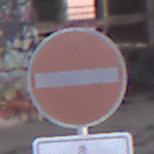
Verkehrszeichen: VerbotDerEinfahrt
Zusatzzeichen unten: EinspurigeFahrzeugeFrei3
Umgebung: Outdoor, Suburban
Tageszeit: SunriseSunset
Wetter: PartlyCloudy
Licht: Natural
Jahreszeit: NotSpecified
Kontrast: LowContrast